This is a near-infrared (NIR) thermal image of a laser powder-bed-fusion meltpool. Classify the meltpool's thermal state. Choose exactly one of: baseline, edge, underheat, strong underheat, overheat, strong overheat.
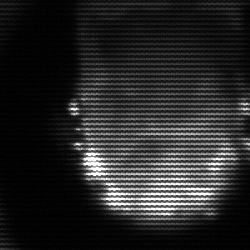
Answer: baseline